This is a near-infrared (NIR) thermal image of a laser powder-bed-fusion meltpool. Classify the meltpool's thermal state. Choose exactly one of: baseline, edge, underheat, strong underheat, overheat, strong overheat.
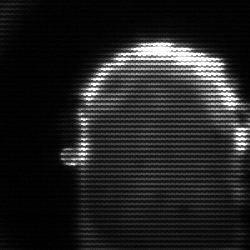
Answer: baseline